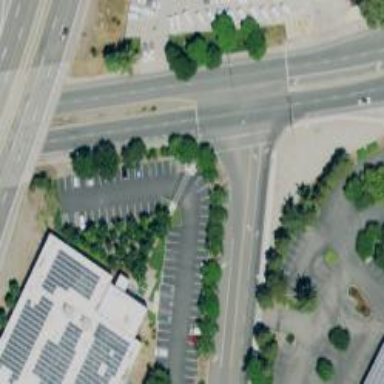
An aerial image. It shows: Solid stop line on the road.